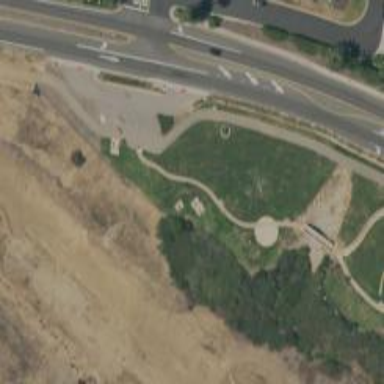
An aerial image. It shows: Memorial site with historic significance.